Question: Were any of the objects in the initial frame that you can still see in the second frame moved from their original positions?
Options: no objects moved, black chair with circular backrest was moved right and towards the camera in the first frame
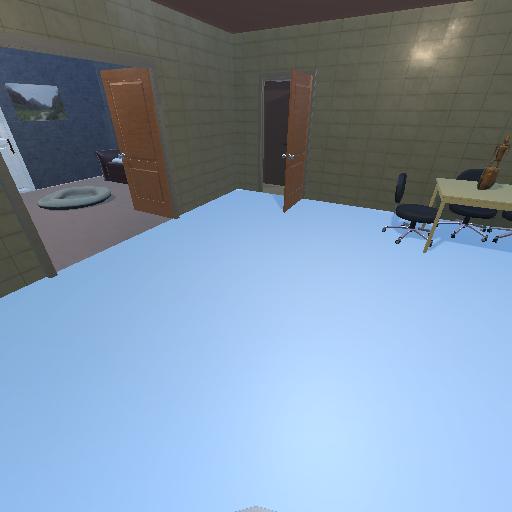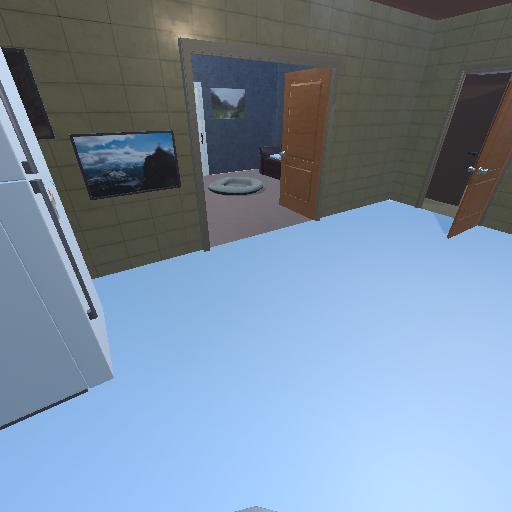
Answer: no objects moved